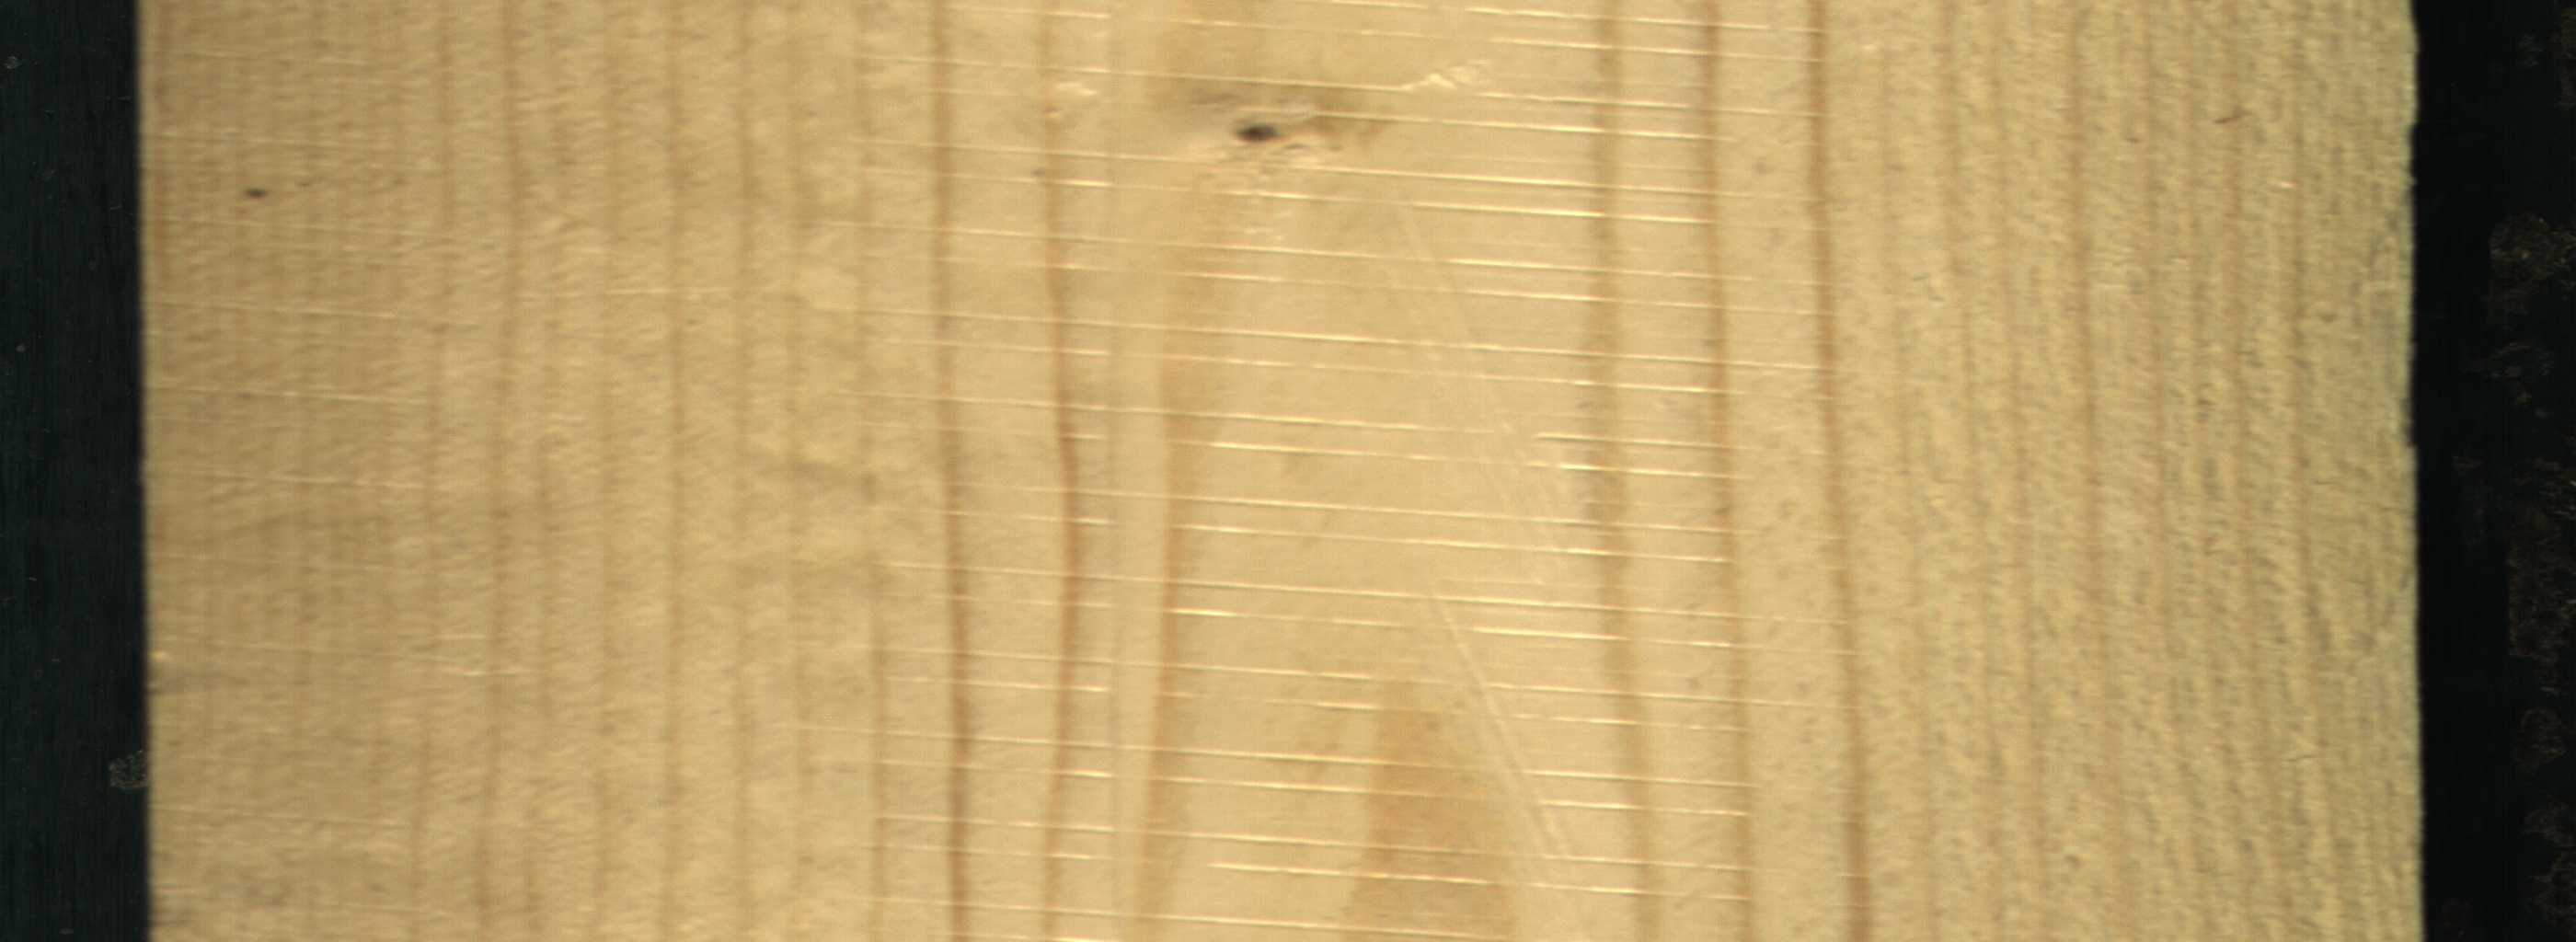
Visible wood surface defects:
Live_Knot